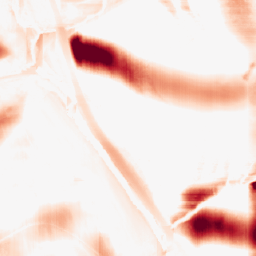
Category: morphological
Decomposition family: morphological_square
Decomposition parameters: operation: opening
size: 50
Upsampling method: area
Upsampling parameters: scale: 2
Upsampling scale: 2